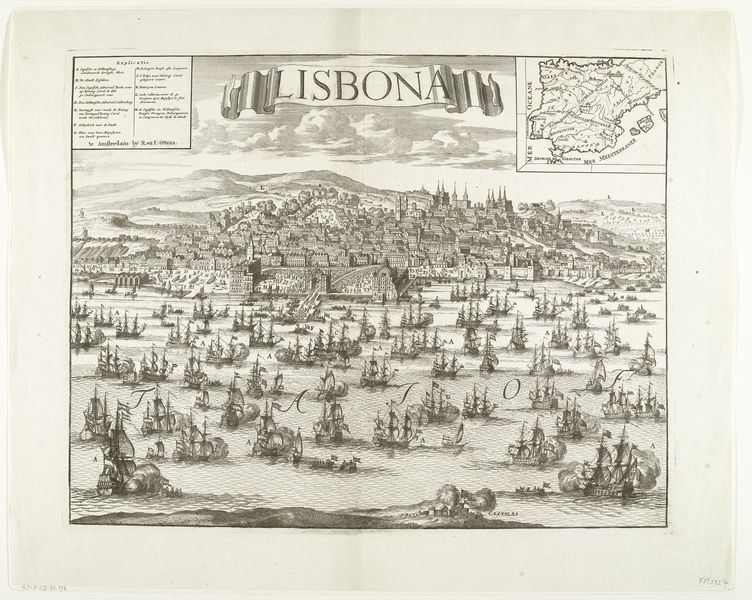
Titel: Aankomst van de Hollands-Engelse vloot met koning Karel III te Lissabon
Standort: Amsterdam
Institution: Rijksmuseum
Schlagwörter: himmel, meer, stadt, hügel, schiffe, vogelperspektive, schlacht, panorama, stich, karte, flotte, stiche, portugal, lissabon